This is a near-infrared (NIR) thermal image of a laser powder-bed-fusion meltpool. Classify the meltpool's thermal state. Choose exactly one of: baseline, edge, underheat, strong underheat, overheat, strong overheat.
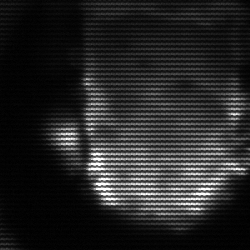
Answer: baseline